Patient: sex M, age 64
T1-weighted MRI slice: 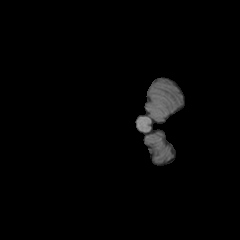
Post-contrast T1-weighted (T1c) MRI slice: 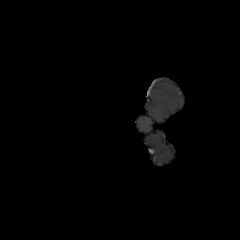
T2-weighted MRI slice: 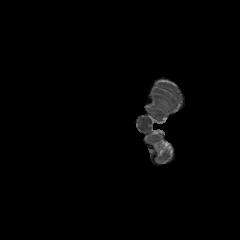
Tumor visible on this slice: no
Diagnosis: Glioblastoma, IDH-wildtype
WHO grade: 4